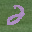
Label: 2